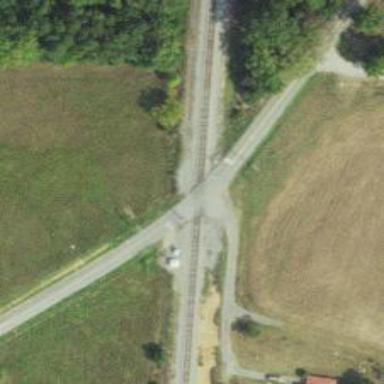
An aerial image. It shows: Railway level crossing.